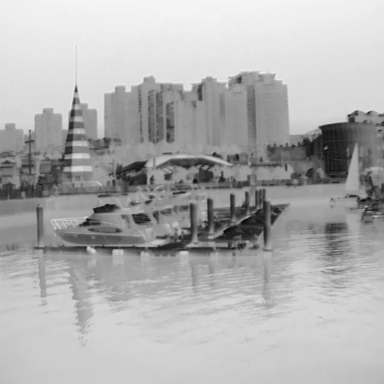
There are four objects shown in the infrared image, including a sailboat, and three canoes.